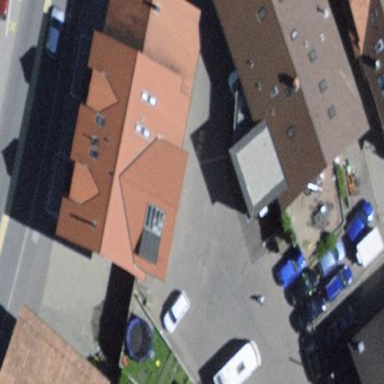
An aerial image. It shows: Bakery located inside building.